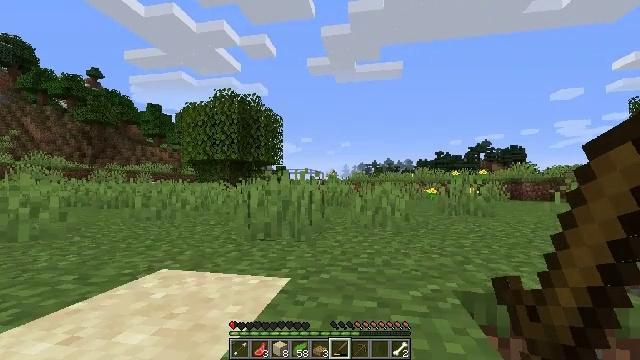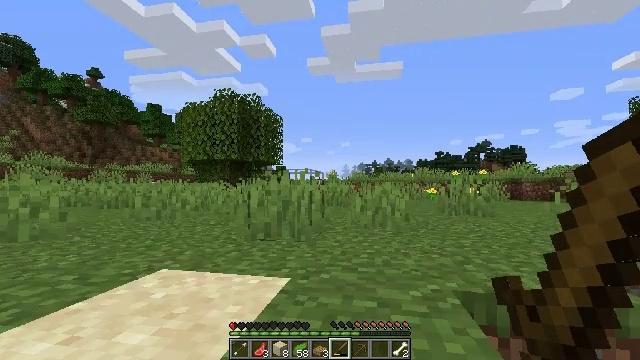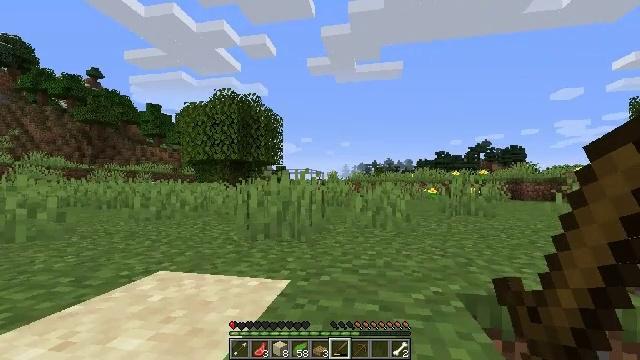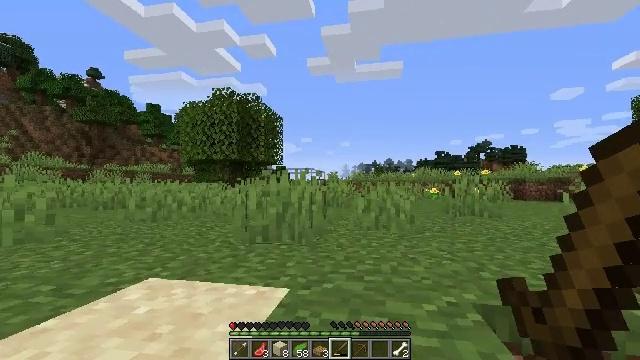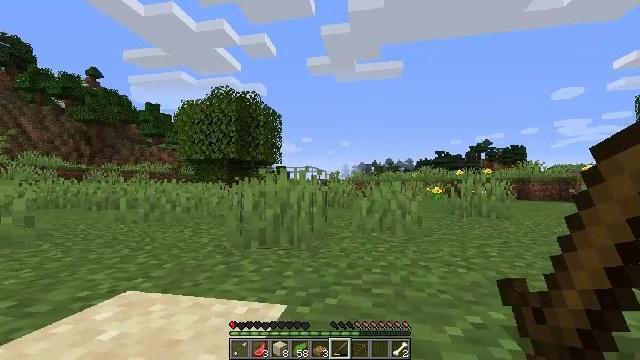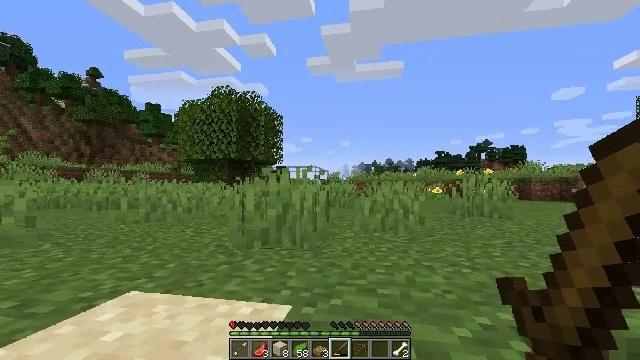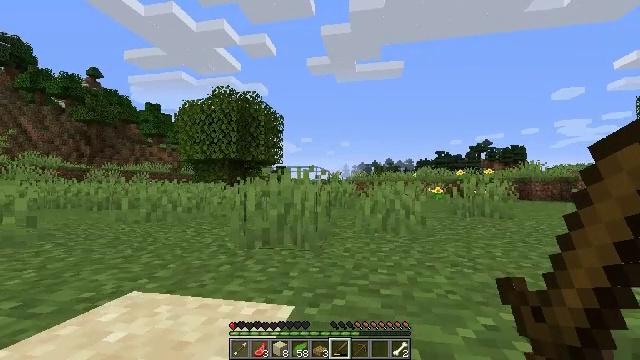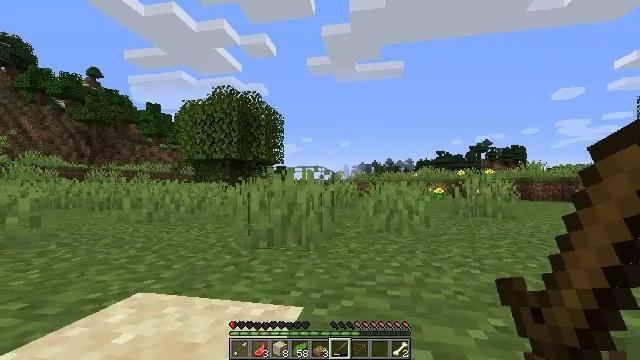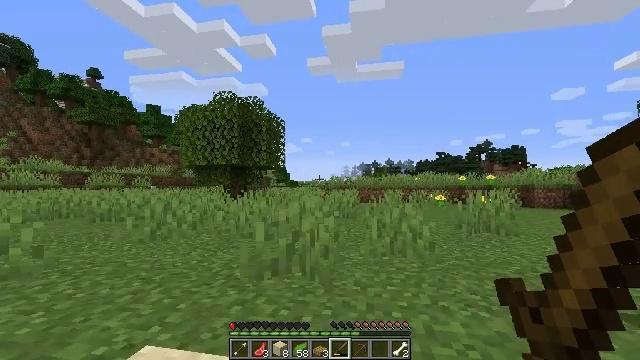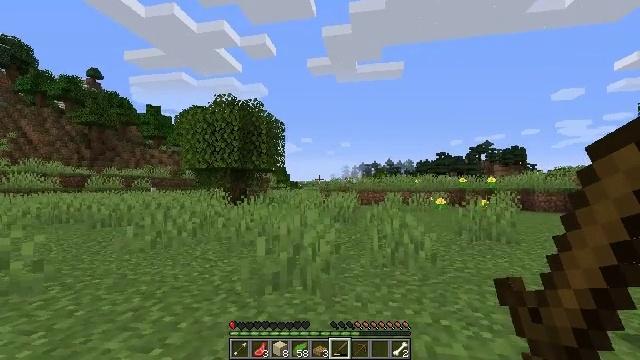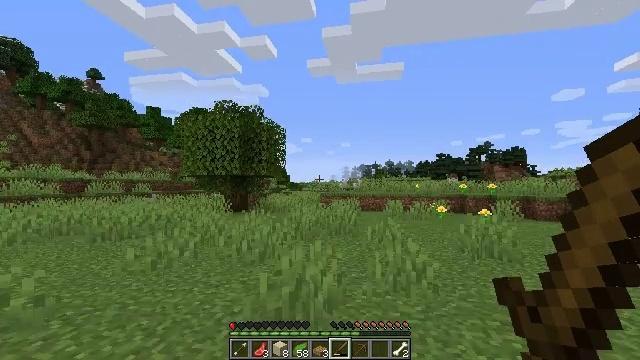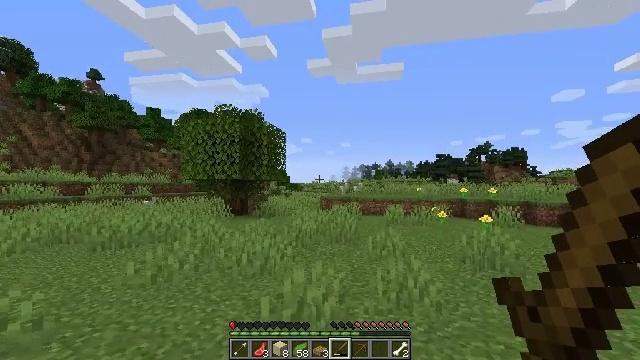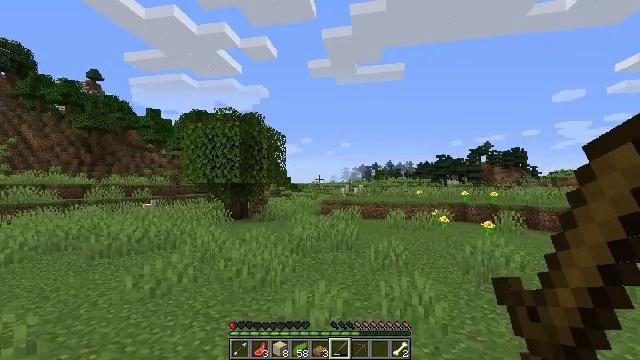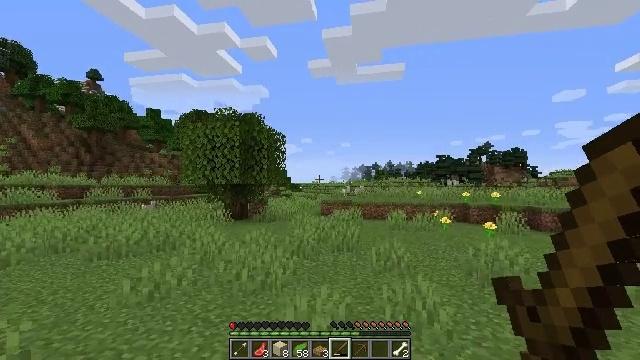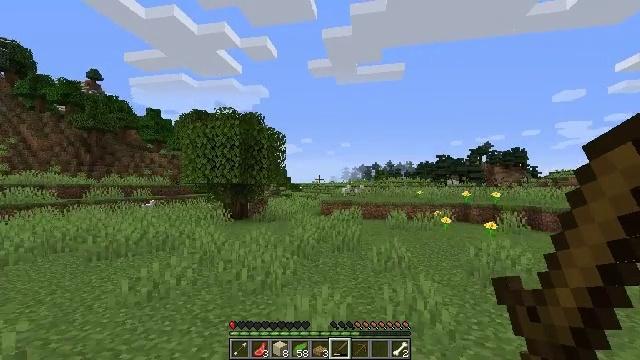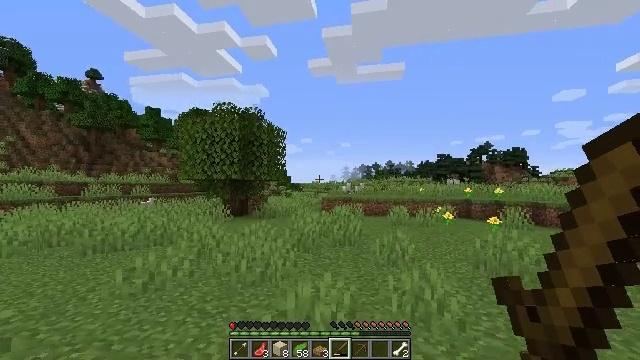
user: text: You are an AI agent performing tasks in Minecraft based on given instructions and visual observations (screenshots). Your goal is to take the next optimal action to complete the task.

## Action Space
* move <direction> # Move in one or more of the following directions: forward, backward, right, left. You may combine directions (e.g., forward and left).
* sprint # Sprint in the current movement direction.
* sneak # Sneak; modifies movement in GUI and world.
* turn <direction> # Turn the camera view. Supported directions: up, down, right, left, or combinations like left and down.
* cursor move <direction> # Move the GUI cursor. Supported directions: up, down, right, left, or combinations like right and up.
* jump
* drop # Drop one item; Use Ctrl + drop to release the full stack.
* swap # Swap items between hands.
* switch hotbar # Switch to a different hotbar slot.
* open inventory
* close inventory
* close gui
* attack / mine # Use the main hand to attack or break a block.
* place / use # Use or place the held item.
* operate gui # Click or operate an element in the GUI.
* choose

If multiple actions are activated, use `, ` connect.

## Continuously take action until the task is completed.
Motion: motion action
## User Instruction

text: Remove oak leaves from branches.
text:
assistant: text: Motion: no_op
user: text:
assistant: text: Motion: move forward
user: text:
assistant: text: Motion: move forward
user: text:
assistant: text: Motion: move forward
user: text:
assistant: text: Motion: move forward
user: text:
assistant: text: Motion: move forward
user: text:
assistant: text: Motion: move forward
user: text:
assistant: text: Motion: move forward, jump
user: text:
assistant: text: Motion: move forward, jump
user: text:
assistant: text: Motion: move forward, jump
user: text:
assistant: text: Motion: move forward, jump
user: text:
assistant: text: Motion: move forward, jump
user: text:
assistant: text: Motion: move forward, jump
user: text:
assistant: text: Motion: move forward
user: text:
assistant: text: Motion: move forward
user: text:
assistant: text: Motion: move forward
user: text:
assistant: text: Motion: move forward, turn down
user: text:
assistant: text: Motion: move forward, turn down
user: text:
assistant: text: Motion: move forward, turn left and down
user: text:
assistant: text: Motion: move forward, turn left and down
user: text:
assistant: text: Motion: move forward, turn left and down
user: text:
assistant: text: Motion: move forward
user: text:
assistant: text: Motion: move forward
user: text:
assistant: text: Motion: move forward
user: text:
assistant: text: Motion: move forward
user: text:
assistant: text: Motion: move forward
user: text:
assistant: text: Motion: move forward
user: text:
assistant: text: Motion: move forward
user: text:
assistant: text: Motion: move forward
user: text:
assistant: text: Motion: move forward